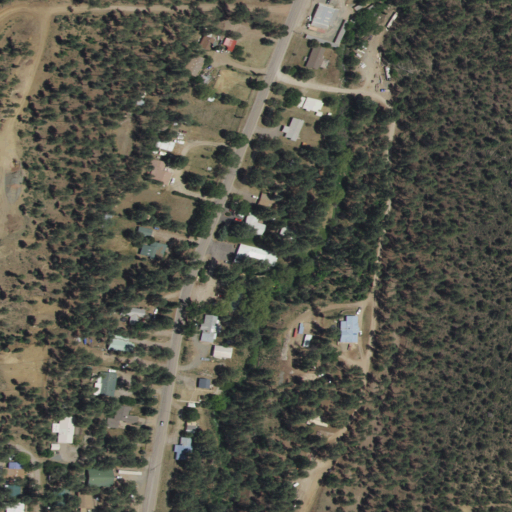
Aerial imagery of valley in New Mexico named Indian Canyon containing evergreen forest, open development, low intensity development, and medium intensity development